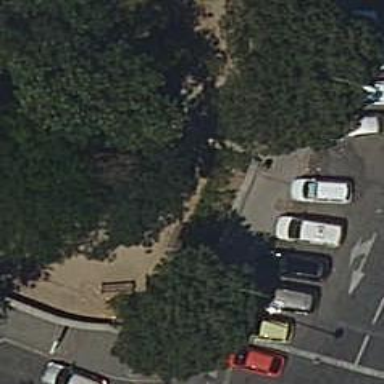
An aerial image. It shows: Bicycle parking area with stands.